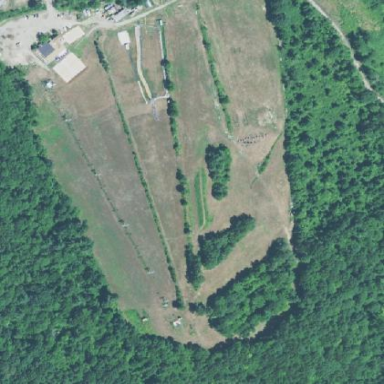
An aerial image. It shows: Skiing pitch.